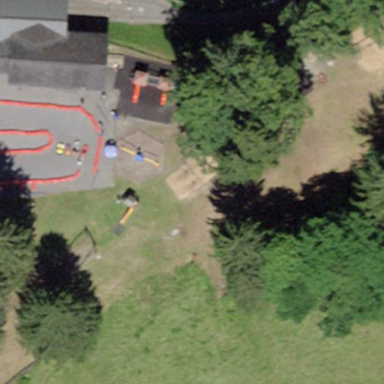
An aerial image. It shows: Playground area for leisure activities on the land.